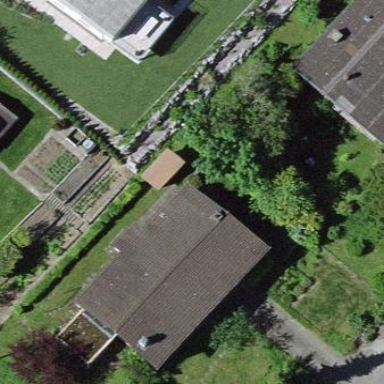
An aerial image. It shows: Simple house.